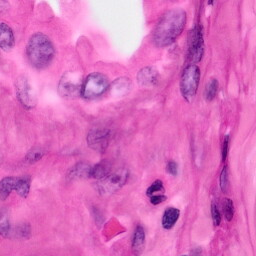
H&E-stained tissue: Pancreatic